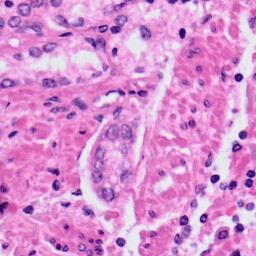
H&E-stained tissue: Prostate